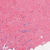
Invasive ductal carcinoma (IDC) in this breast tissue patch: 1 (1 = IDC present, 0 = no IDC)